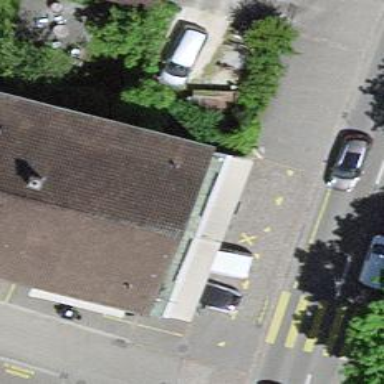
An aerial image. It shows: Bakery.